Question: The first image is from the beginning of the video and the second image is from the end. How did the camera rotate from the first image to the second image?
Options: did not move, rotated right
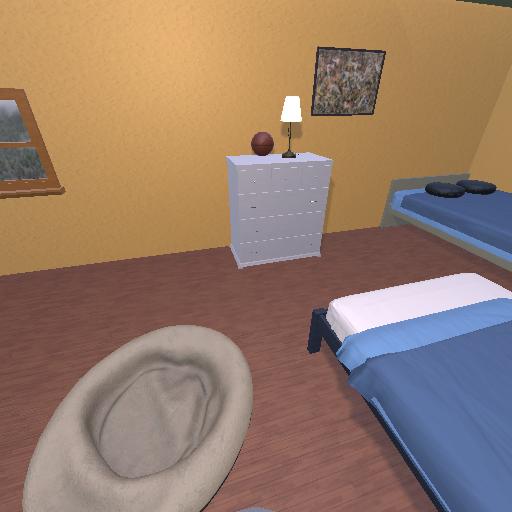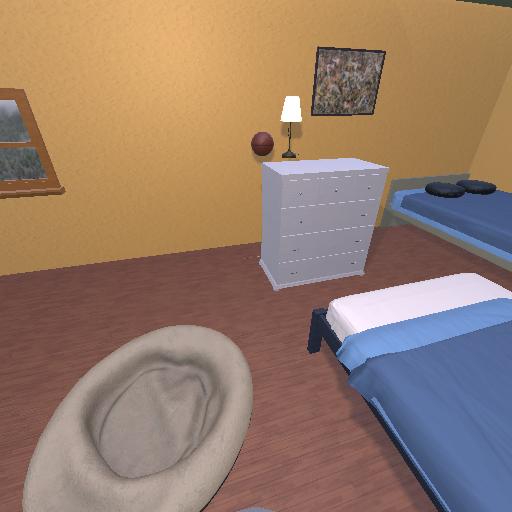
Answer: did not move